Question: Who is the sender?
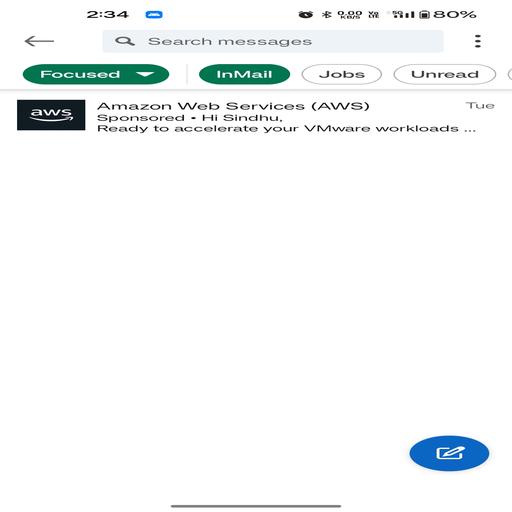
Answer: Amazon Web Services